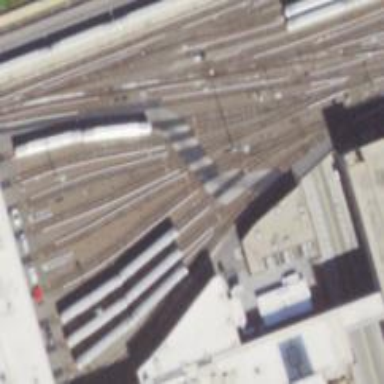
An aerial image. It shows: Electrified rail service yard.